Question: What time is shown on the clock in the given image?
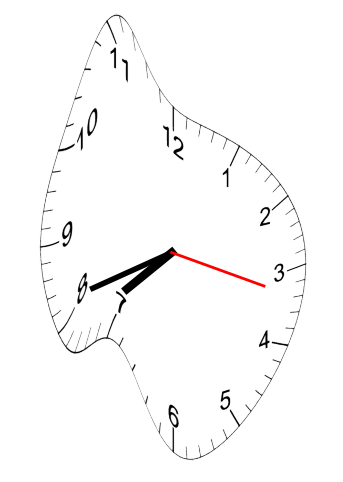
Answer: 07:41:17